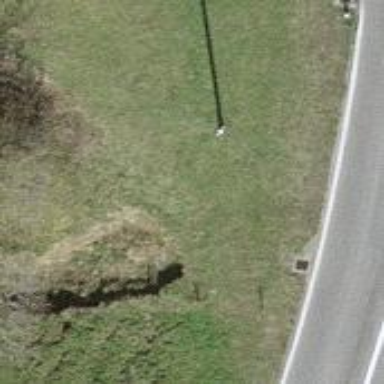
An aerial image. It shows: Bus stop along the road.